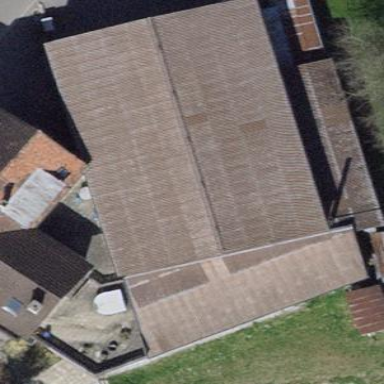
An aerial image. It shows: Manufacturing building.